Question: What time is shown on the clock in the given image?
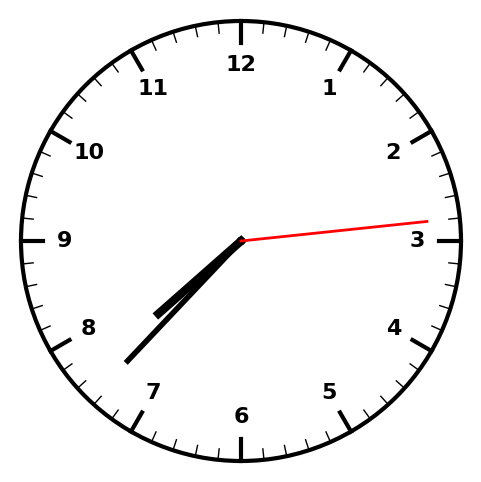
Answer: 07:37:14